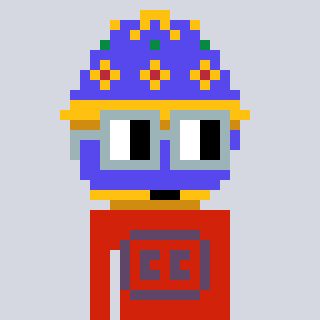
a pixel art character with square dark gray glasses, a faberge-shaped head and a red-colored body on a cool background